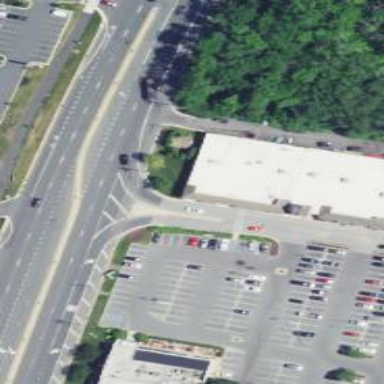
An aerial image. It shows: Traffic island on the road.